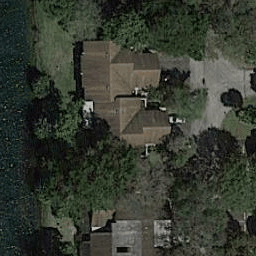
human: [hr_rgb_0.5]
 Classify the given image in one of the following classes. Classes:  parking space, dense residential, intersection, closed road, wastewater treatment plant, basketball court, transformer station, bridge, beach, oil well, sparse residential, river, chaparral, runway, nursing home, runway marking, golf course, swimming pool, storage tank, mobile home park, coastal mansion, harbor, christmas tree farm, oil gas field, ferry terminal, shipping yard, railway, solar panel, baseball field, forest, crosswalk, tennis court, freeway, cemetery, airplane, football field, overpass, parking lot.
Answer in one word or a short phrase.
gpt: sparse residential